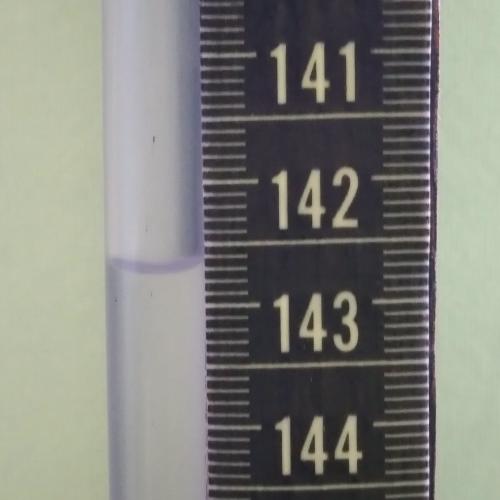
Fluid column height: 142.7 cm